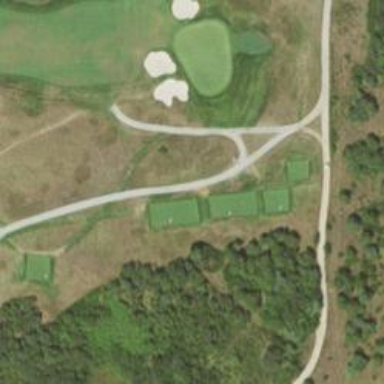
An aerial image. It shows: Path used for both walking and golf.